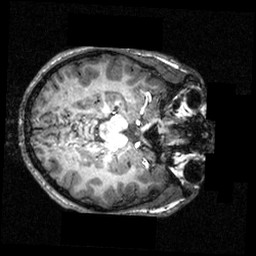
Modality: T1w
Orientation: axial
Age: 19
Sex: male
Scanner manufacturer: siemens
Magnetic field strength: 3.951 T
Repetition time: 1.5 s
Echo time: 0.00335 s